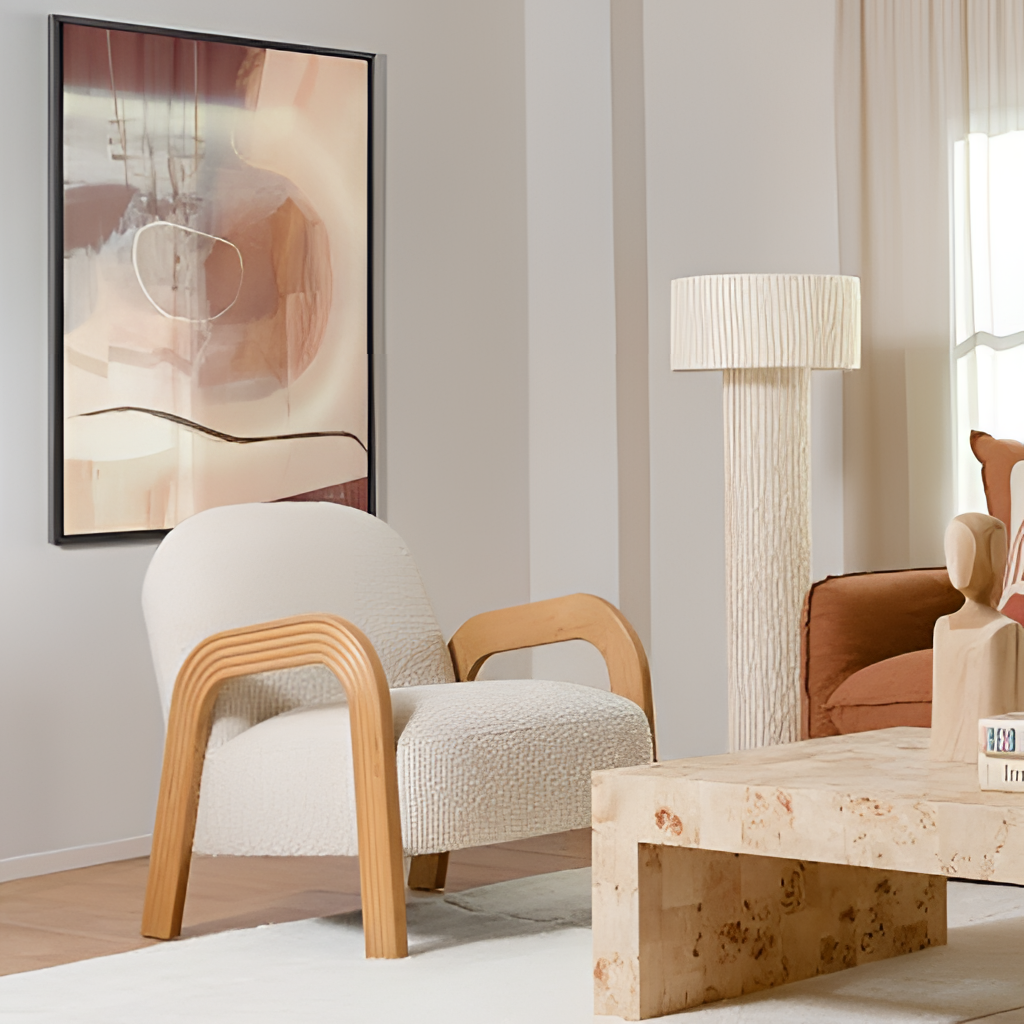
fabric armchair, living room, modern, beige paint wallpaper, with solid pattern, wood flooring, with plank pattern